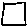
Label: square